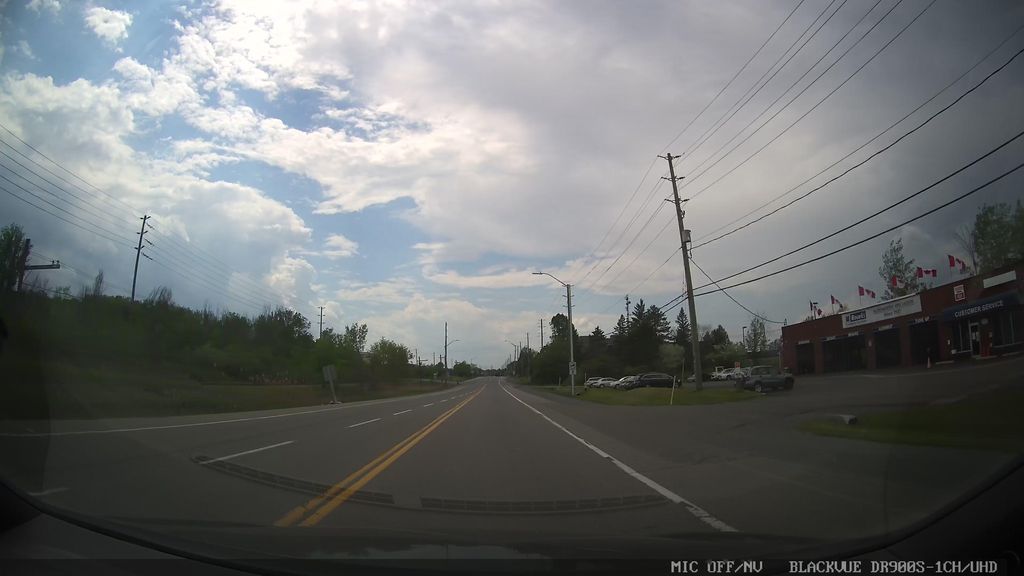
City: ottawa-gatineau